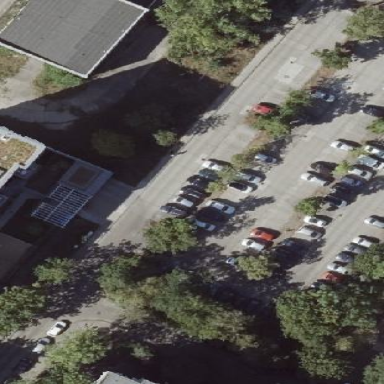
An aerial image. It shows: Street-side parking area with concrete surface.